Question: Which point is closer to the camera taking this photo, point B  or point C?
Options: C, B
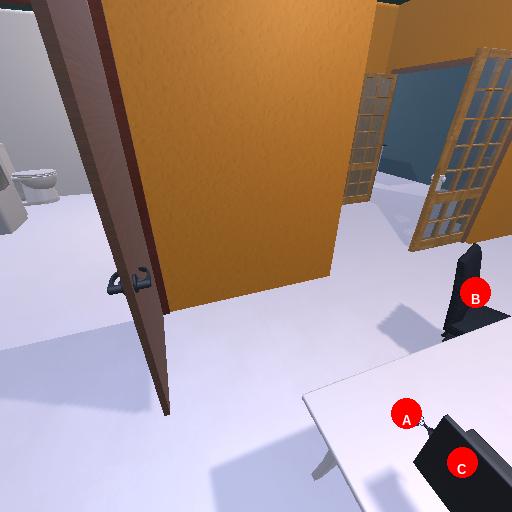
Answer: C